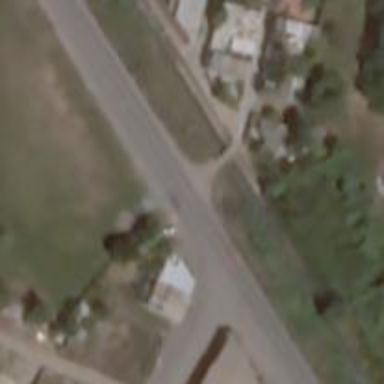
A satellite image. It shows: Residential road with bridge.